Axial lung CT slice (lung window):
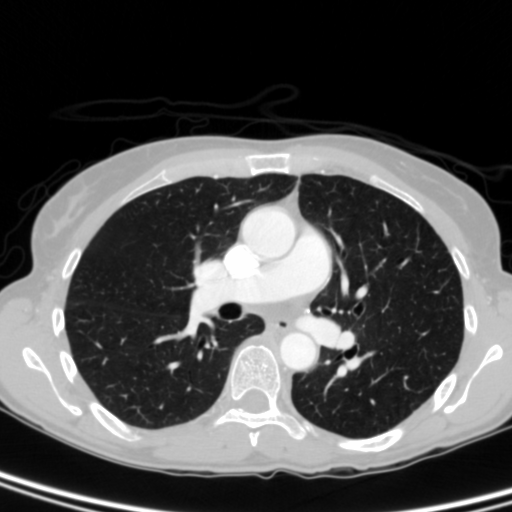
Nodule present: no